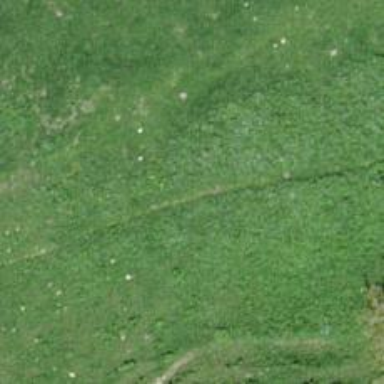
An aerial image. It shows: Path with grass surface. The track type is grade 4.